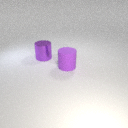
large purple metal cylinder to the left of large purple rubber cylinder